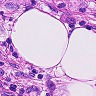
Metastatic tissue present: yes